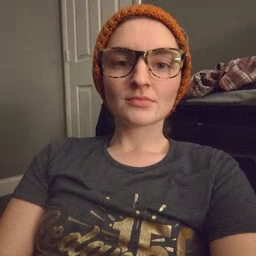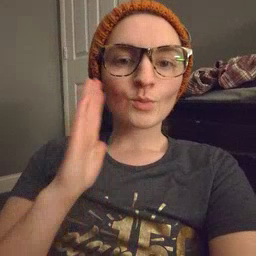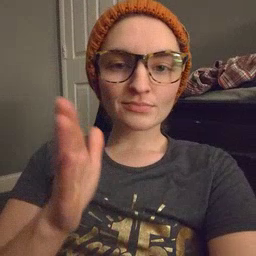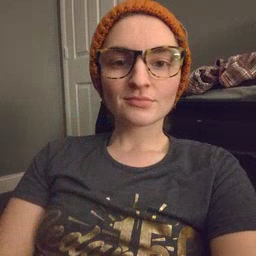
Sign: will